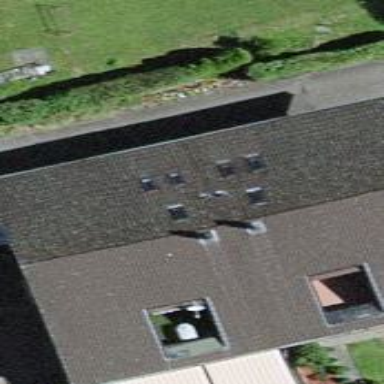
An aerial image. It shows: Terrace building.